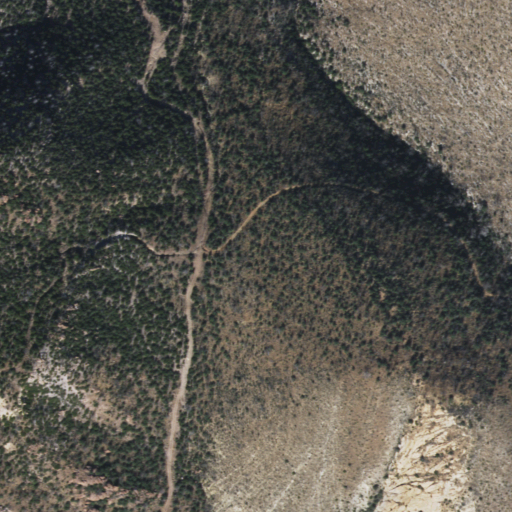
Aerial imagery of gap in Arizona named Hands Pass containing only shrub